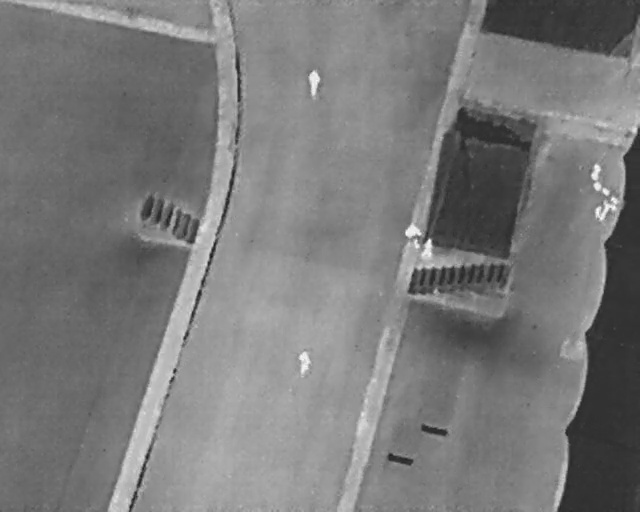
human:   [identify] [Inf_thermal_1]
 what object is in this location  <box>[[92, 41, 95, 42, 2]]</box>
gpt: <ref>1 small person at the right</ref>

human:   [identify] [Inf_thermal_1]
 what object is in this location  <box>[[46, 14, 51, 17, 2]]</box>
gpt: <ref>1 large person at the top</ref>